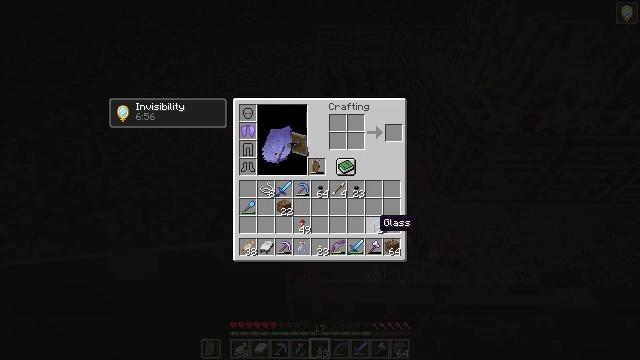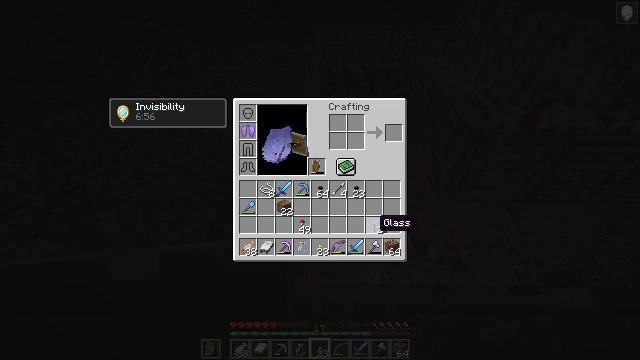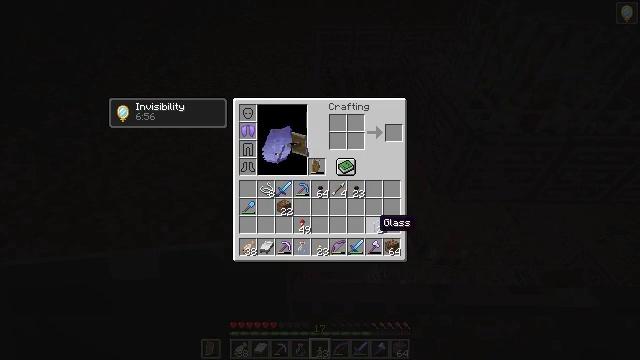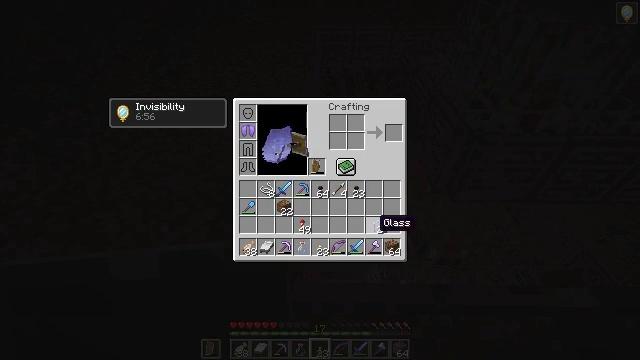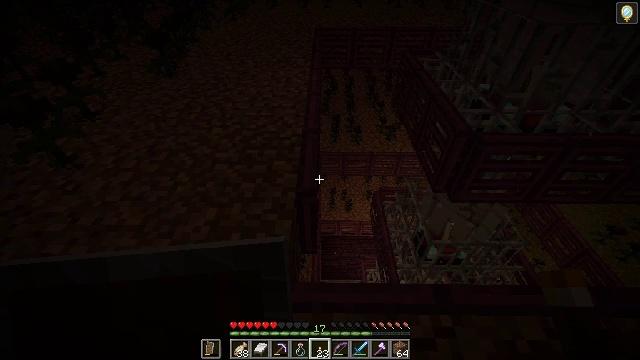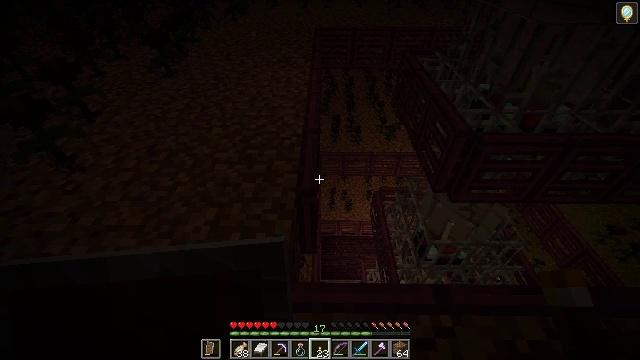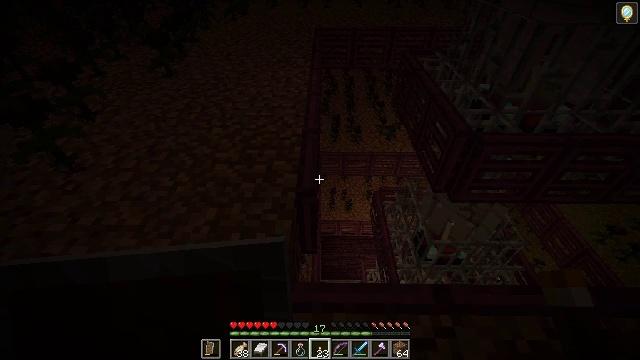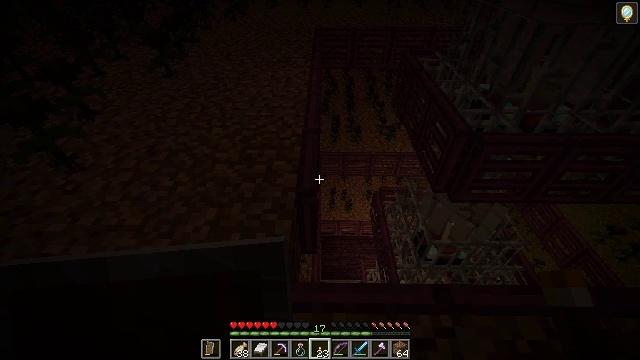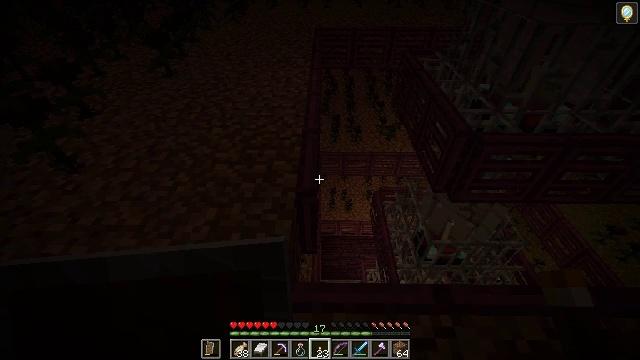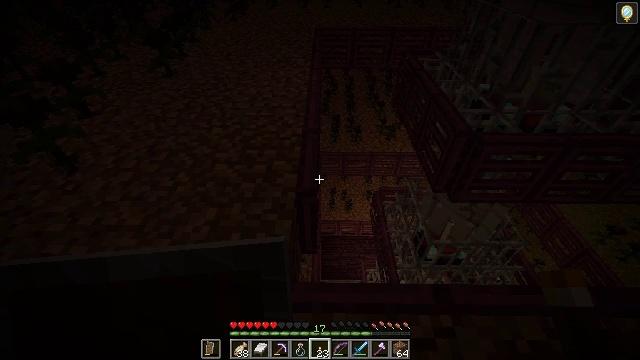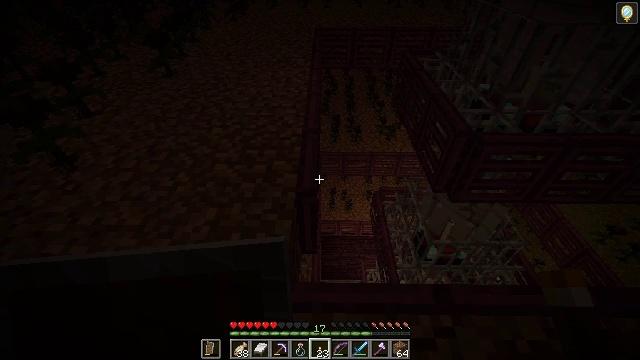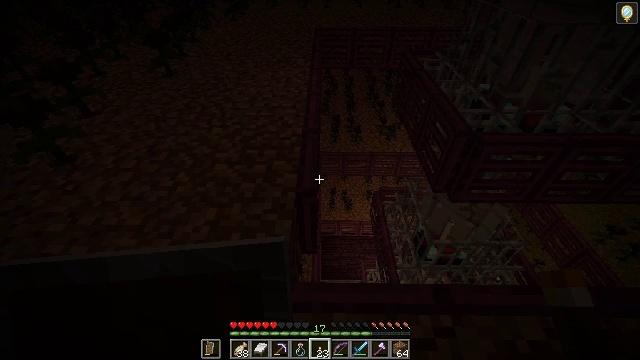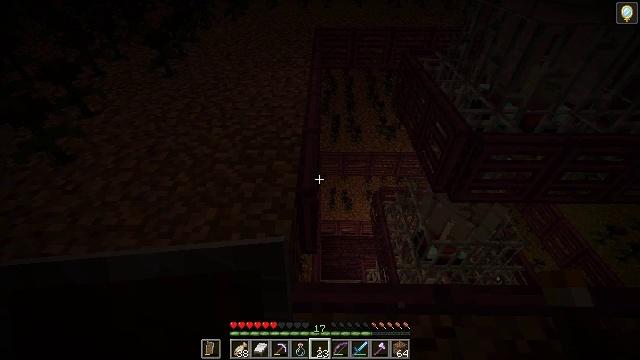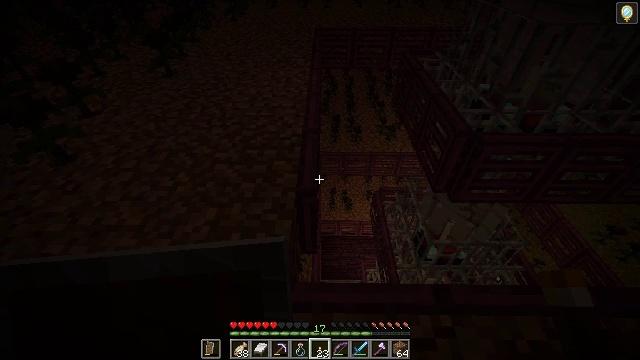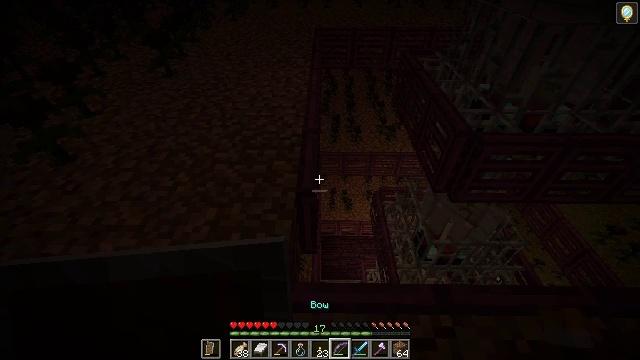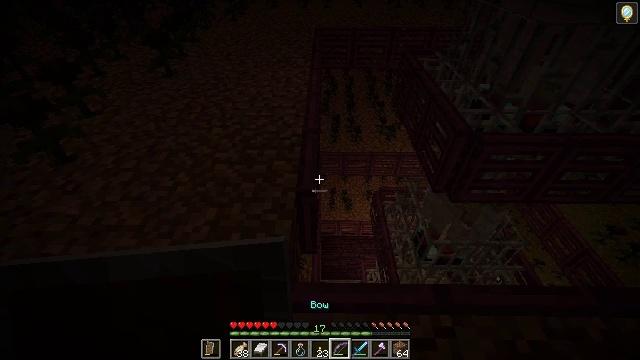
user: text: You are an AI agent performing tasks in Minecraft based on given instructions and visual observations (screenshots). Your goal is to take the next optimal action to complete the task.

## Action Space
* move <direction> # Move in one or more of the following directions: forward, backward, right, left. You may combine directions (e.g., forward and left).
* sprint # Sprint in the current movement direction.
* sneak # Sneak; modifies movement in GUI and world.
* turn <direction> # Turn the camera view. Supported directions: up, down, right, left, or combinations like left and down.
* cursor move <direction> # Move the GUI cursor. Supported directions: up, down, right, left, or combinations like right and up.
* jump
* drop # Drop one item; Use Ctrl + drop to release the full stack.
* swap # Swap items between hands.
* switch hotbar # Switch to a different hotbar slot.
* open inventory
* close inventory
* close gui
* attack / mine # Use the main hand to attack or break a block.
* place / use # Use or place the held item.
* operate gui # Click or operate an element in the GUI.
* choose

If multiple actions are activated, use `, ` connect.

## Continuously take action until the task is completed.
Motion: motion action
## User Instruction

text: Mine the crimson trapdoor.
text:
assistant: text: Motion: no_op
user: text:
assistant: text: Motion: no_op
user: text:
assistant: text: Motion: no_op
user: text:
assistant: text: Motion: close inventory
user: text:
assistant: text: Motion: close inventory
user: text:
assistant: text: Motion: close inventory
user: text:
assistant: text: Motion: no_op
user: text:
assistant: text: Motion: no_op
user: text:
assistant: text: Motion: no_op
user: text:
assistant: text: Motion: no_op
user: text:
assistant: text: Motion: no_op
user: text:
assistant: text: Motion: no_op
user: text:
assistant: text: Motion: no_op
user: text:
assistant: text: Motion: no_op
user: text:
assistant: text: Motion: no_op
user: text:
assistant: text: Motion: no_op
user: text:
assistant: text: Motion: no_op
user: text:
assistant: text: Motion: no_op
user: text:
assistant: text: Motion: no_op
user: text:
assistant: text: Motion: no_op
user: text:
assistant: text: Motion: no_op
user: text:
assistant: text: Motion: no_op
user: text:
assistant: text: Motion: no_op
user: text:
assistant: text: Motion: no_op
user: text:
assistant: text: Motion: no_op
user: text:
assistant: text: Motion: turn left and down
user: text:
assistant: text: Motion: turn left
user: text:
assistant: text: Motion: move left
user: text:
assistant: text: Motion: move forward and move left
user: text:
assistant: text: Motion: move forward and move left